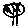
Label: tree